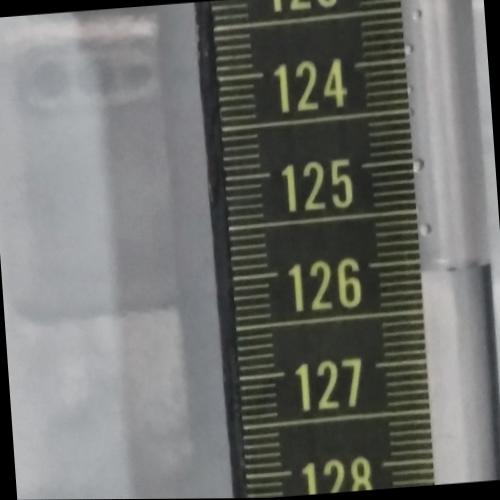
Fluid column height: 126.1 cm